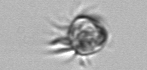
Label: Ciliophora